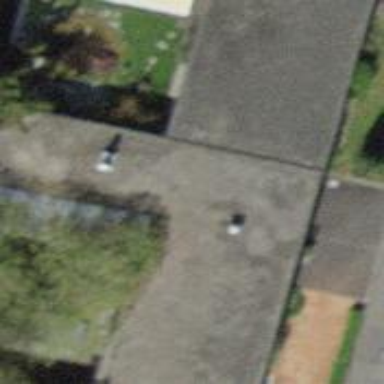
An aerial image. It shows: Terrace building.